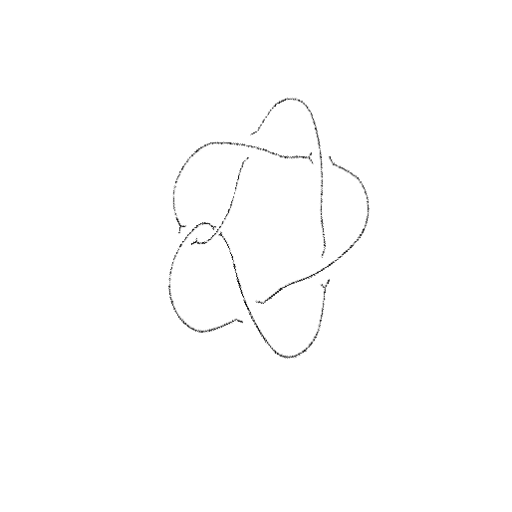
Crossing number: 6